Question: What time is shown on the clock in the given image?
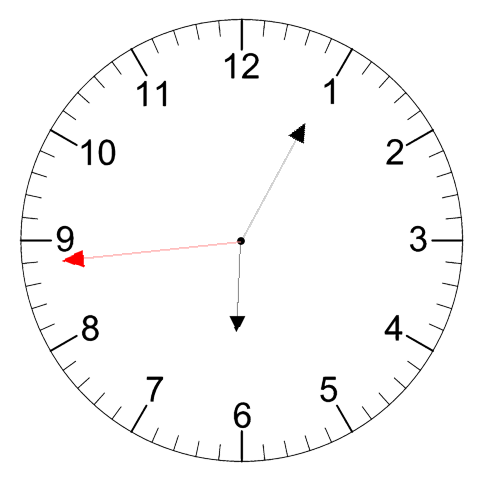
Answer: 06:04:44